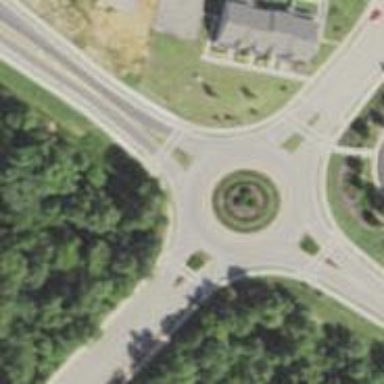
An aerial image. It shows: Marked crossing on the road.